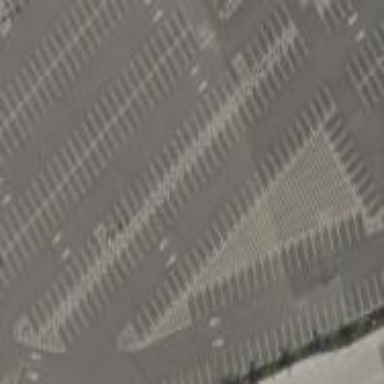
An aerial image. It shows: Parking area.